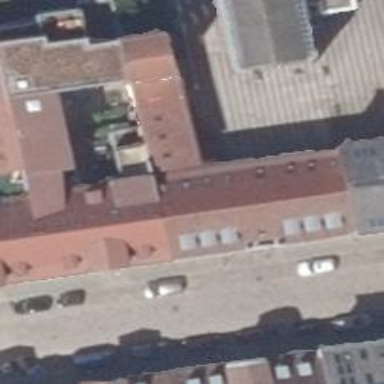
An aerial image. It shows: Historic Baroque building with gabled roof covered in red roof tiles. The apartments have distinctive rose color scheme.